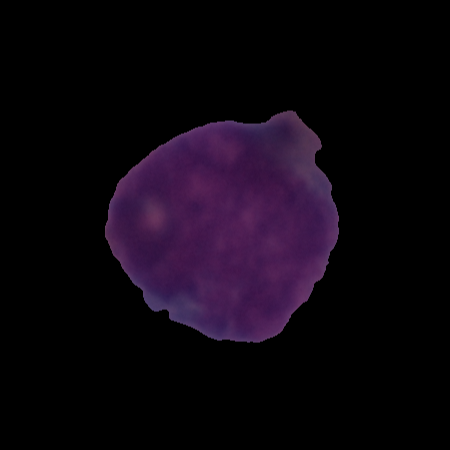
Label: cancer